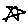
Label: star